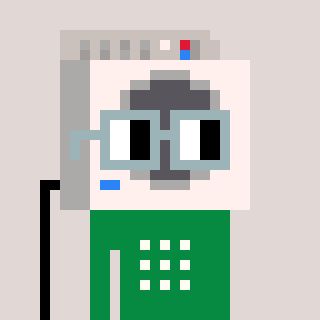
a pixel art character with square dark gray glasses, a washing machine-shaped head and a green-colored body on a warm background